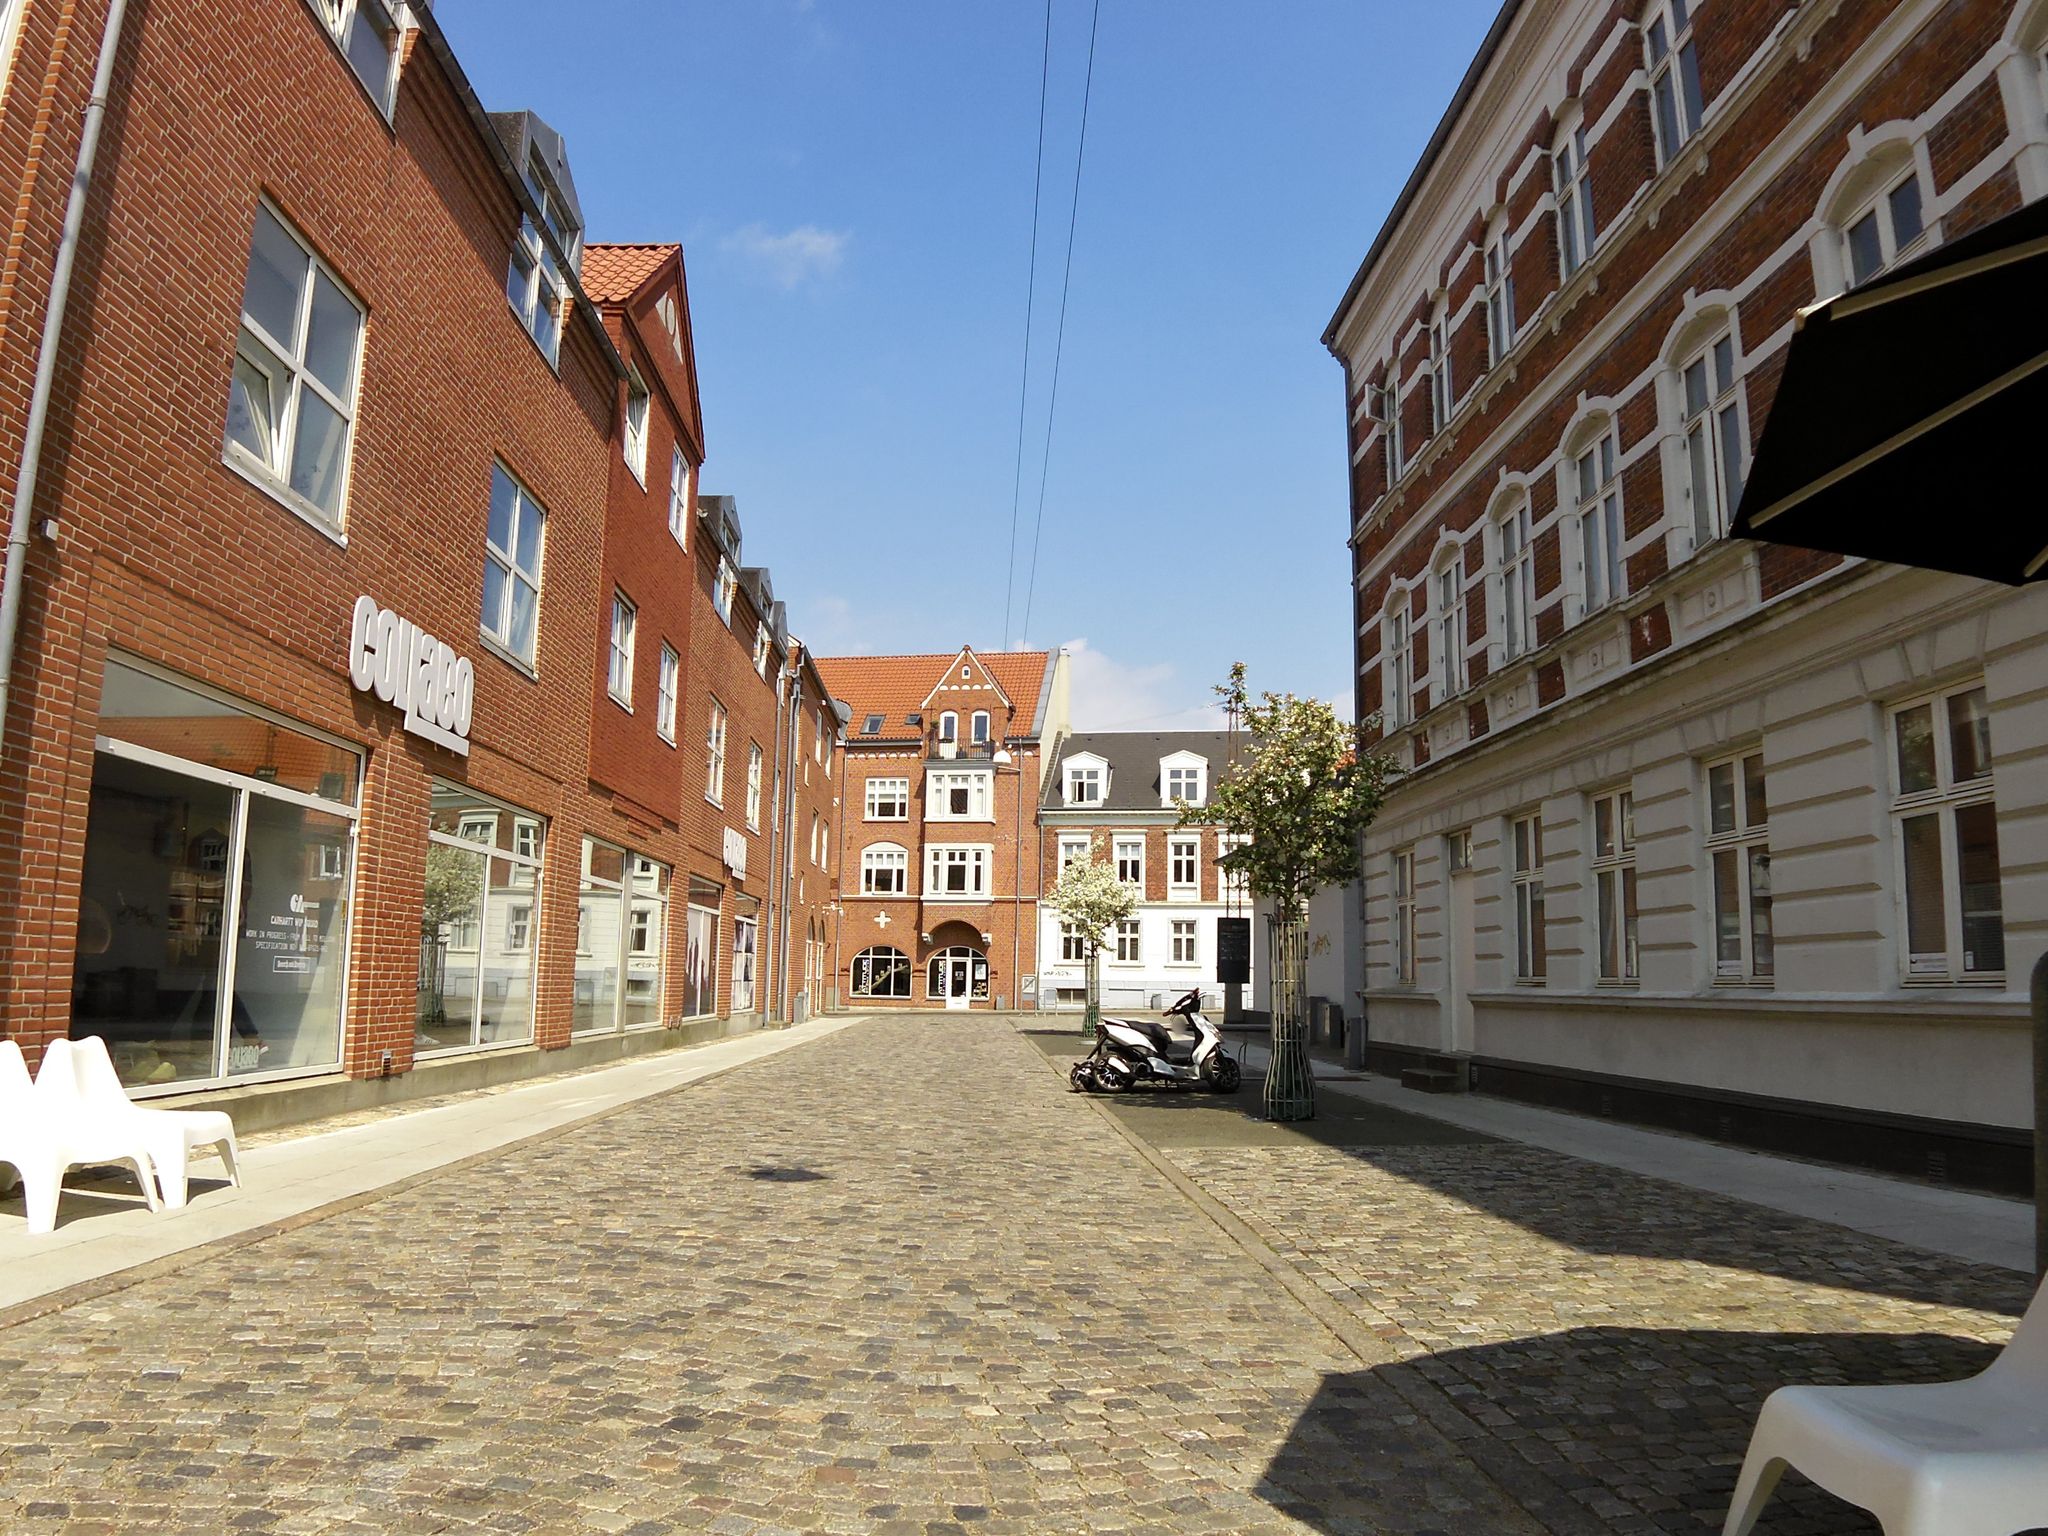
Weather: clear
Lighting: day
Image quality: good
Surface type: walking surface
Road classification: pedestrian, unclassified
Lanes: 2
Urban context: dense urban cluster
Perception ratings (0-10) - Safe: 9.09, Lively: 8.58, Beautiful: 4.68, Boring: 7.15, Depressing: 2.27, Wealthy: 9.4